Field crop: maize
Growth stage: 2
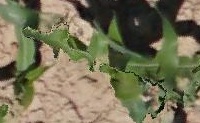
Species: maize